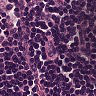
Metastatic tissue present: no